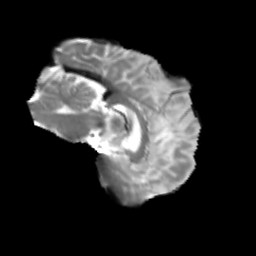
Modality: T2w
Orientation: sagittal
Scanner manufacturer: siemens
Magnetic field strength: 3 T
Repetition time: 4 s
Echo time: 0.0594 s